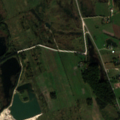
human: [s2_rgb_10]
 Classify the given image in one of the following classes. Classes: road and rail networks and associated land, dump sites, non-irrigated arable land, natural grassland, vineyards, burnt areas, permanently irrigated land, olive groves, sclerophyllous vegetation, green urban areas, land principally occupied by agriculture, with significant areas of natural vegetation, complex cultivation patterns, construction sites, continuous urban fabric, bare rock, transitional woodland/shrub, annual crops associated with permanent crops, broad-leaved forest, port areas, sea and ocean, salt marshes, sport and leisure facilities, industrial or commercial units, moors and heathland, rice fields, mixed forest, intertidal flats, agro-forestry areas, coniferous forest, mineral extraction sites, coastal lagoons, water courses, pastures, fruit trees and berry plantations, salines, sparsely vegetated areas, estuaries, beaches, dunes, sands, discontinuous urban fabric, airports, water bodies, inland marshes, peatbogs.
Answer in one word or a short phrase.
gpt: pastures, land principally occupied by agriculture, with significant areas of natural vegetation, transitional woodland/shrub, peatbogs, water bodies